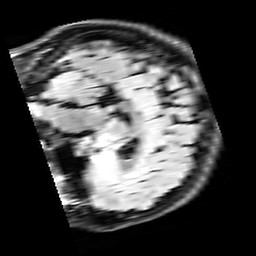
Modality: FLAIR
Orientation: sagittal
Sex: male
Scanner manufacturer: siemens
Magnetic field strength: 3 T
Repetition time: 10 s
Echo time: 0.09 s